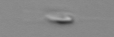
Label: flagellate_morphotype3